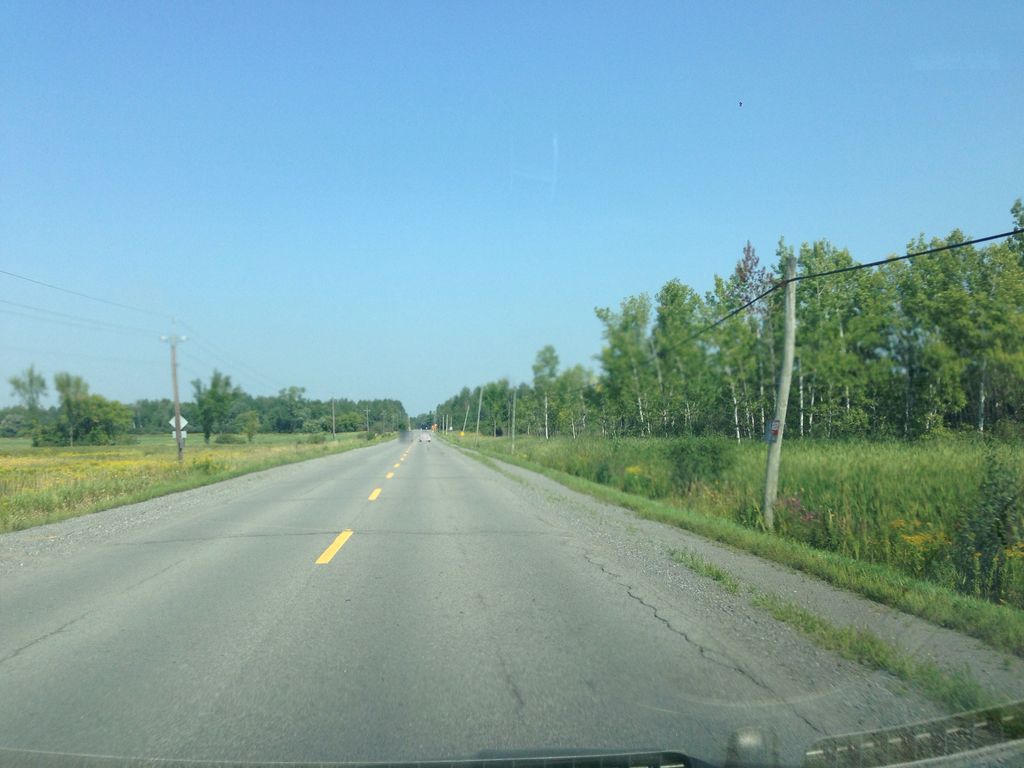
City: ottawa-gatineau